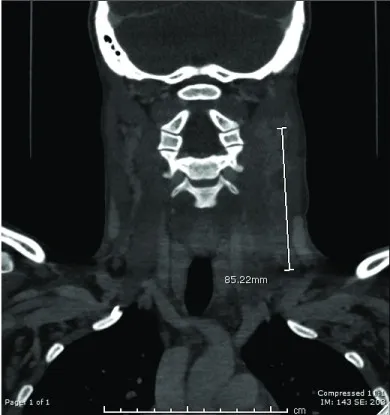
Computed tomography (CT) scan sagittal view neck with contrast. . Bilateral left greater than right cervical jugular chain, level I, occipital and supraclavicular lymph nodes demonstrate heterogeneous enhancement and enlargement, largest demonstrating conglomeration and cystic changes along the left jugular chain measuring up to 8.5 cm in length of the conglomerate.
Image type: radiology (ct)